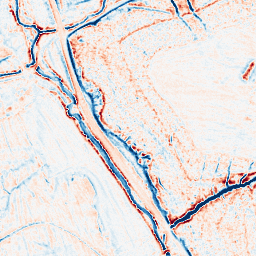
Category: classical
Decomposition family: gaussian
Decomposition parameters: sigma: 2
Upsampling method: cubic_mitchell
Upsampling parameters: scale: 4
Upsampling scale: 4